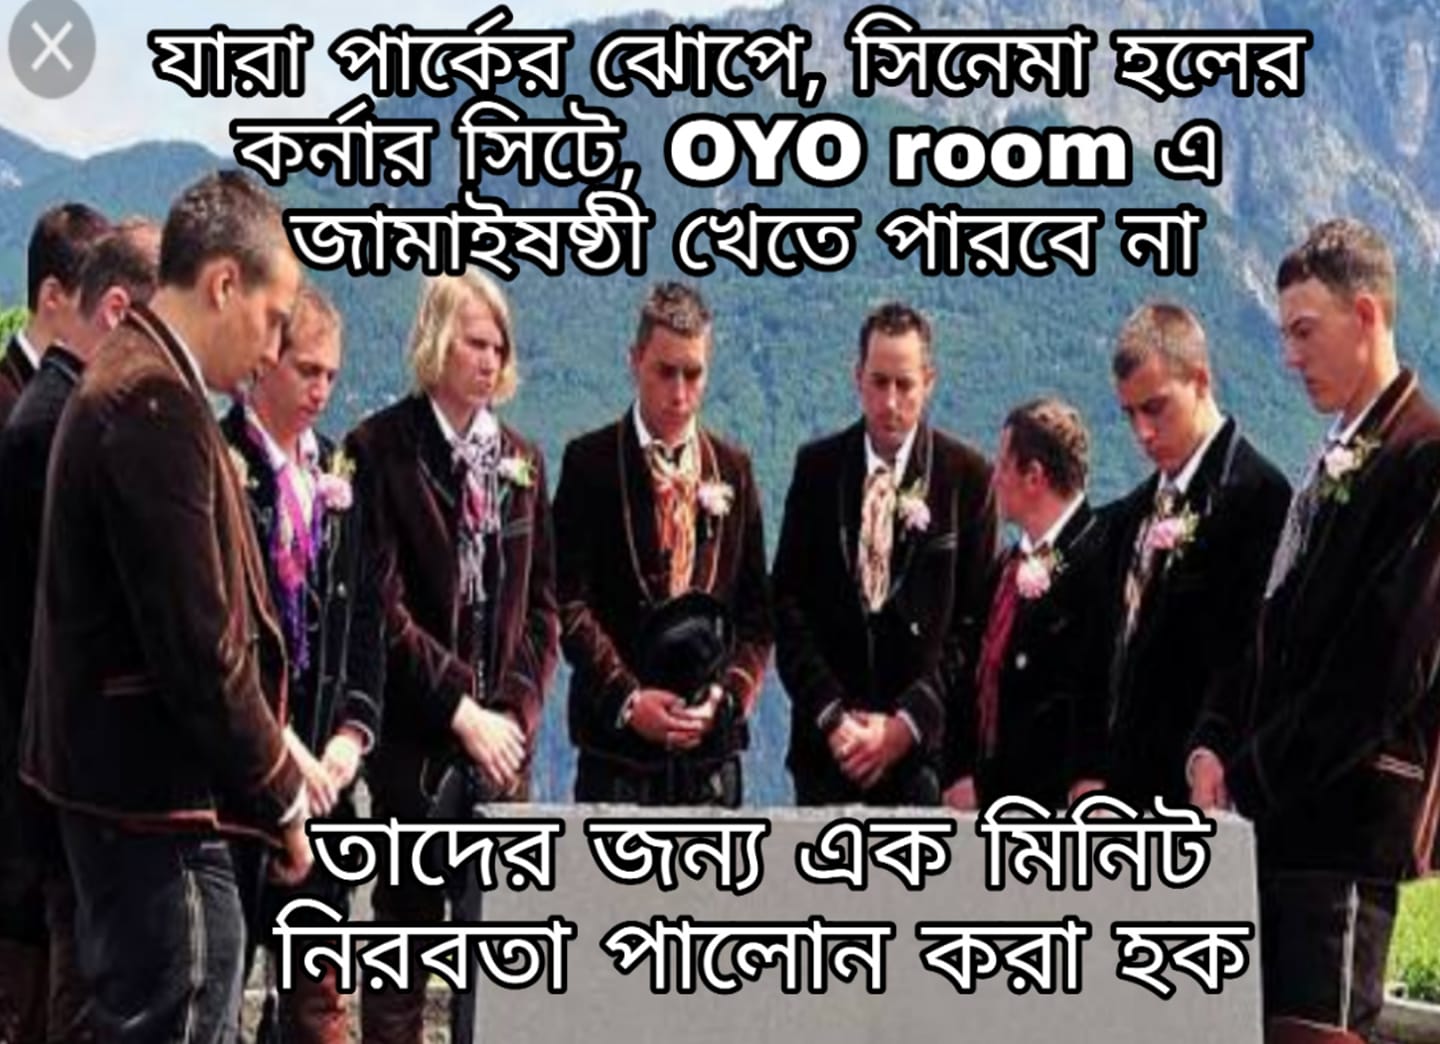
Caption: যারা পার্কের ঝোপে , সিনেমা হলের কর্নার সিটে , OYO room  এ জামাইষষ্ঠী খেতে পারবে না    তাদের জন্য এক মিনিট নিরবতা পালন করা হক
Label: non-hate